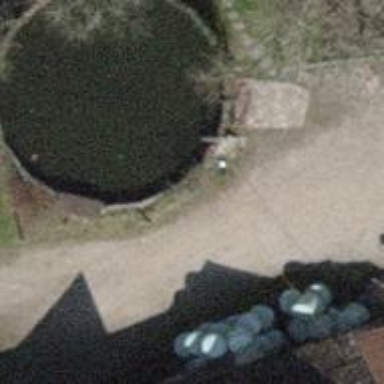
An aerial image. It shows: Storage tank with man-made structure.